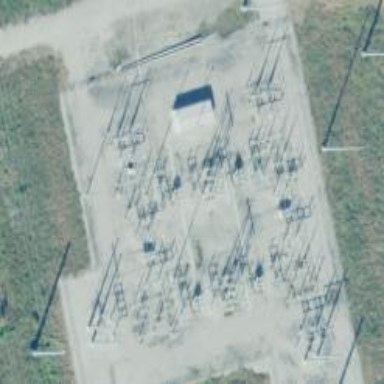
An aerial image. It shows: Switch for power supply.